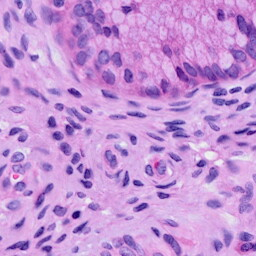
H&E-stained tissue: Cervix